Interaction volume radius: 10 \u00c5
Interaction volume height: 15 \u00c5
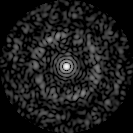
Disorder parameter: 0.8207